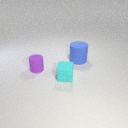
large blue rubber cylinder behind small cyan rubber cube